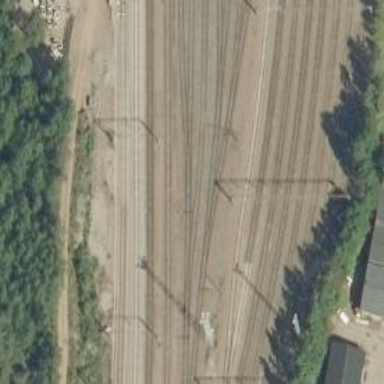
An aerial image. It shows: Railway yard.